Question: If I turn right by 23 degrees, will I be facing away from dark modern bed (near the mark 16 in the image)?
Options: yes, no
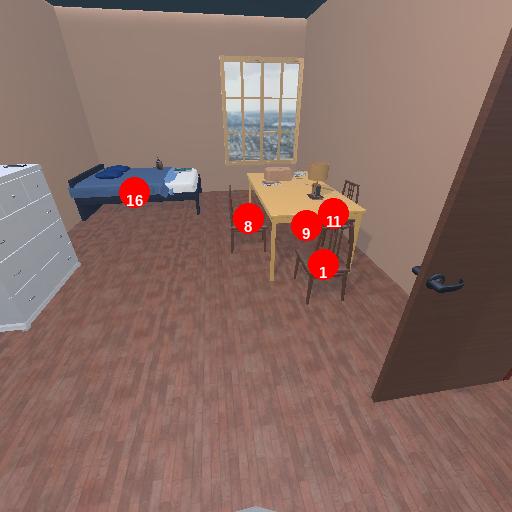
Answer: yes